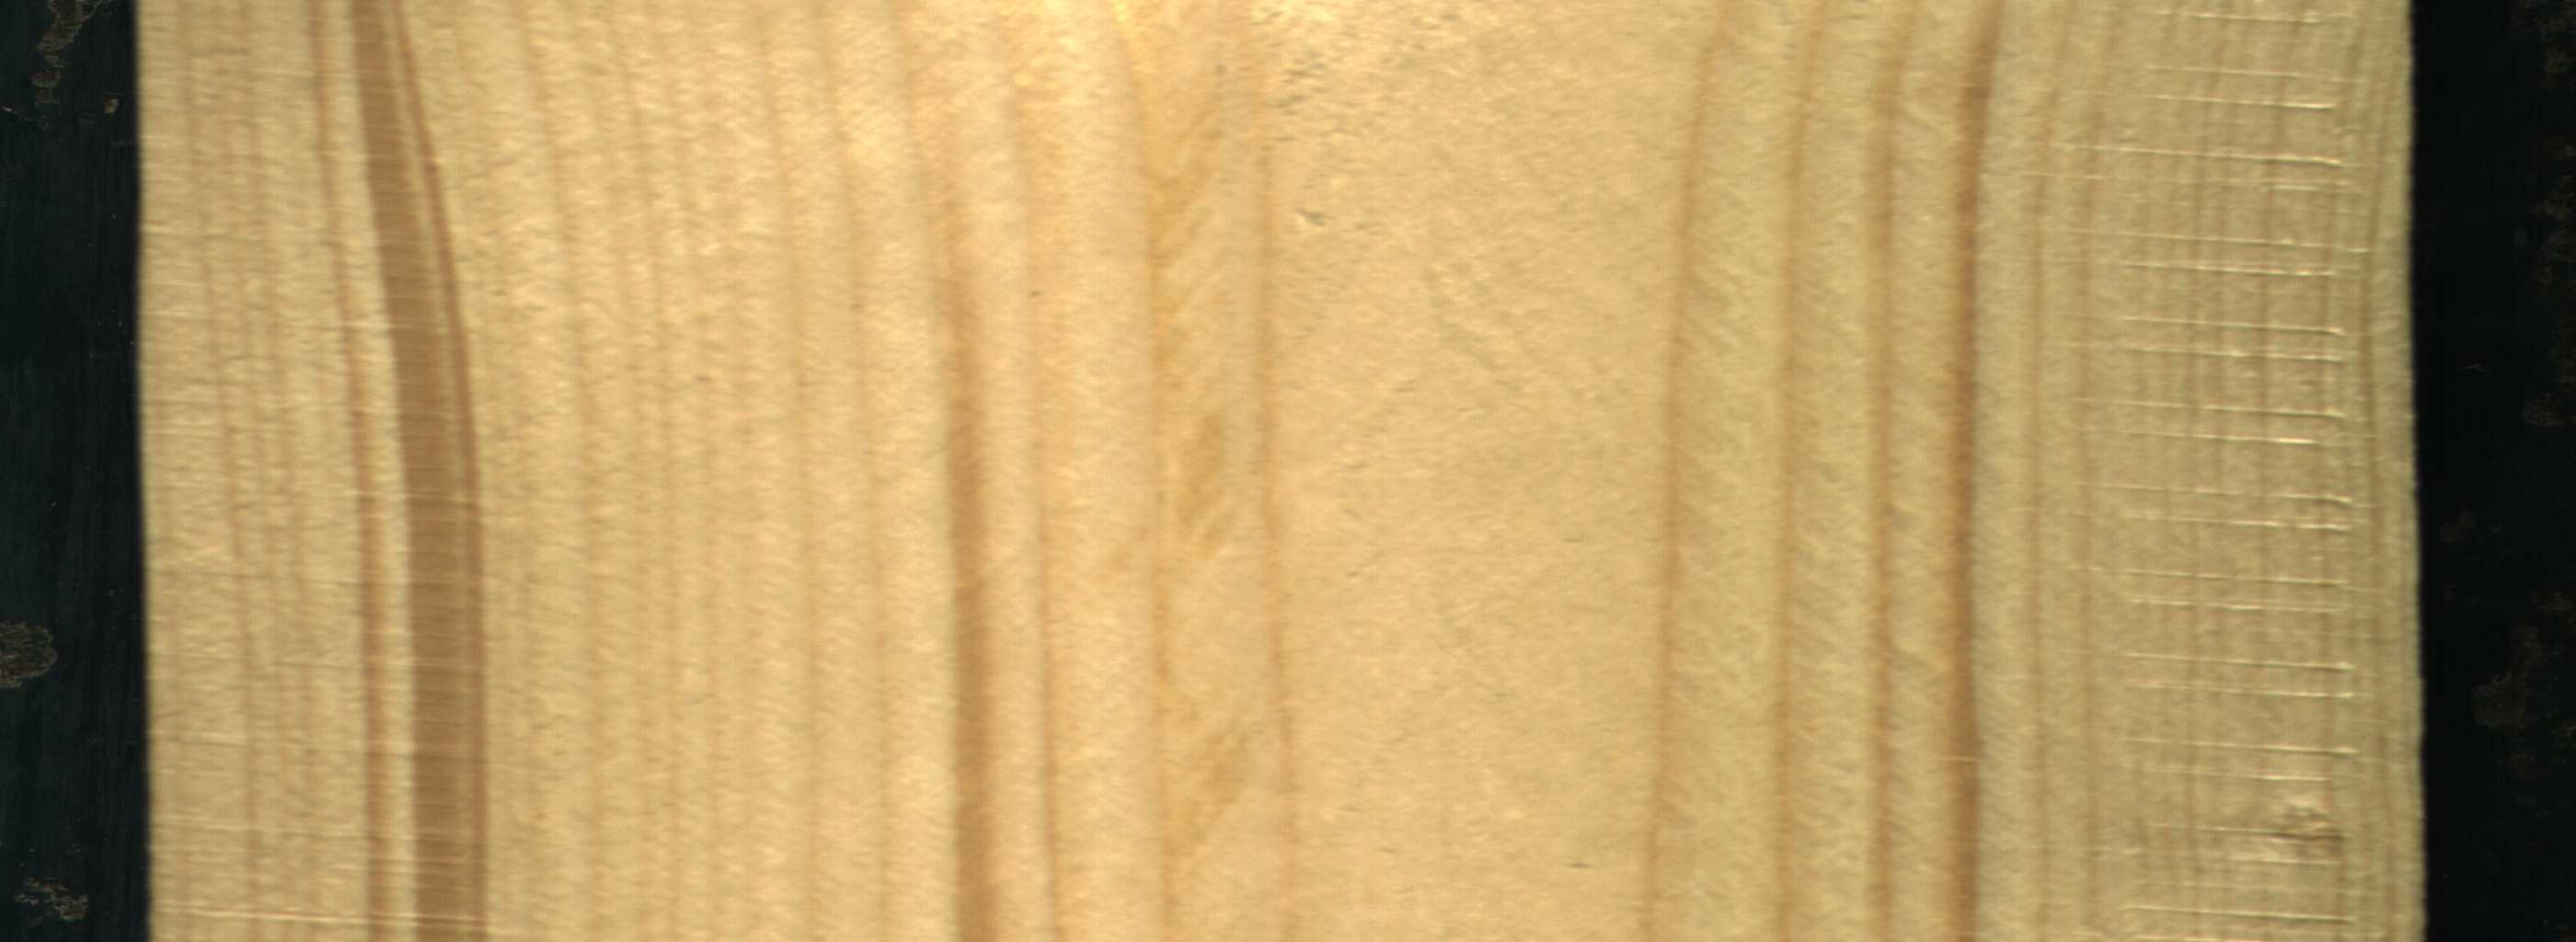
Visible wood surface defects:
Quartzity